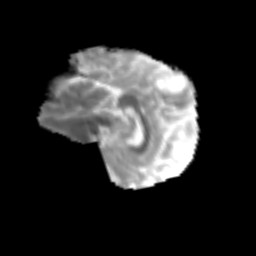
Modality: MD
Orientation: sagittal
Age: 60
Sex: female
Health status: ill
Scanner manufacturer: siemens
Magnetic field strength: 3 T
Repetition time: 8.7 s
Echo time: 0.11 s